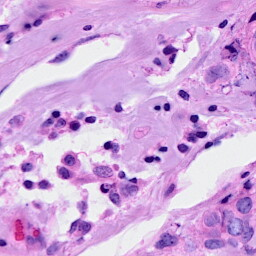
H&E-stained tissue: Breast